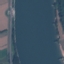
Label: River